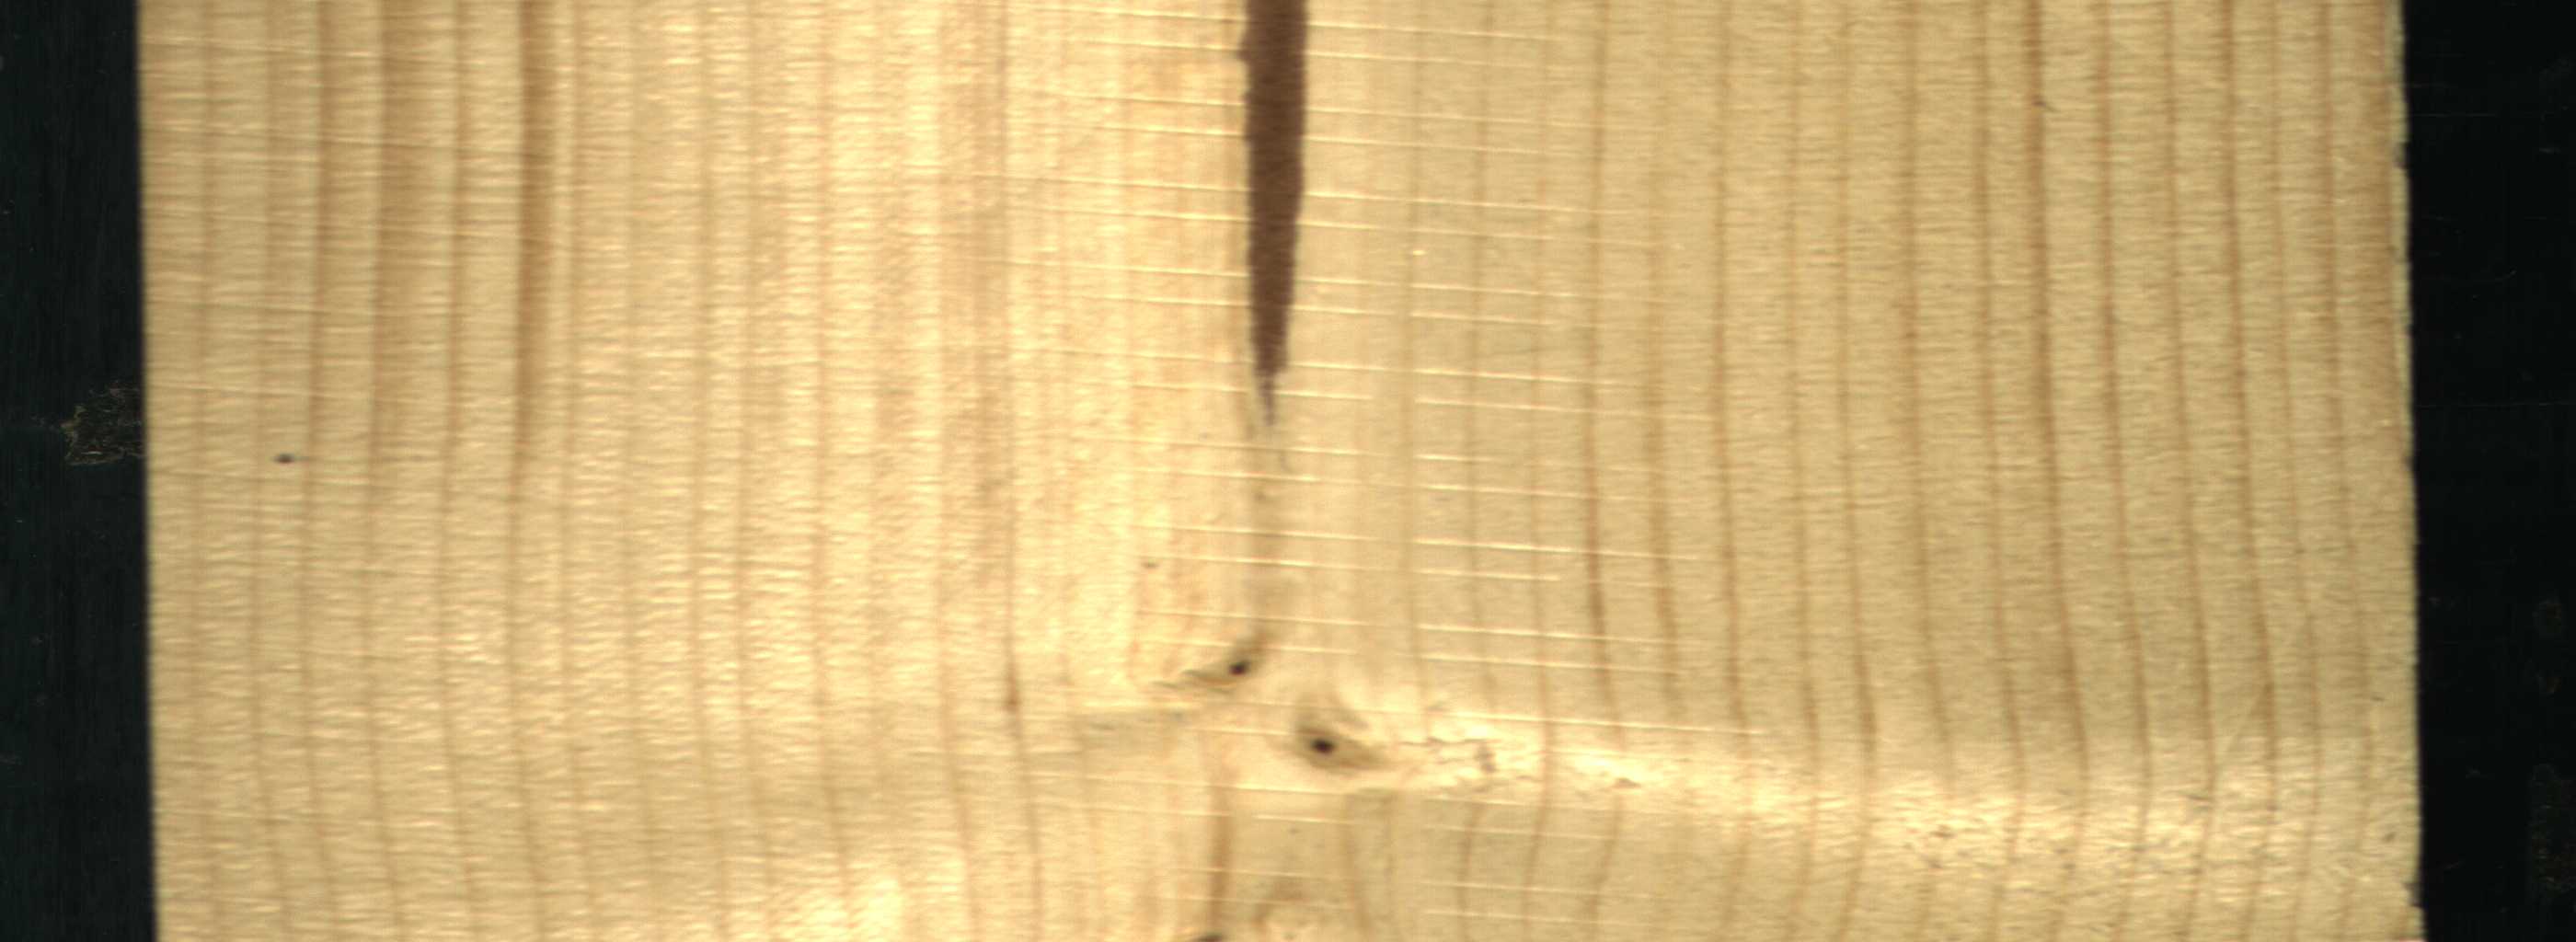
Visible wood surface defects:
Marrow
Live_Knot